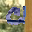
Label: 0